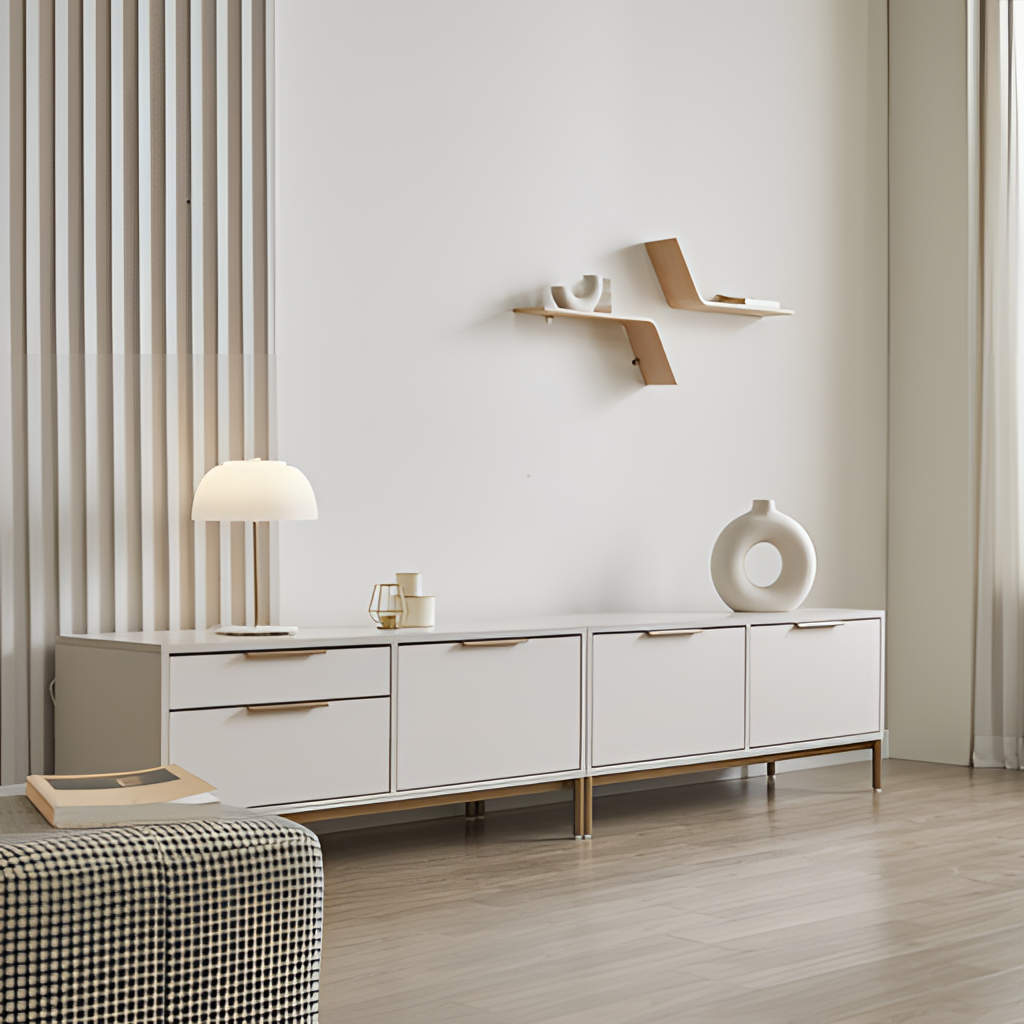
wood console, living room, modern, beige paint wallpaper, with solid pattern, wood flooring, with plank pattern